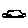
Label: car